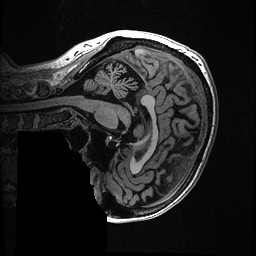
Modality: T1w
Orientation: sagittal
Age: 49
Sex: female
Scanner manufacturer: ge
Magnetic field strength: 3 T
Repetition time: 0.006952 s
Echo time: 0.00292 s